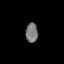
Tissue: lung
Cell type: Myeloid cells
Senescence score: 0.5812
Nuclear area (px): 232
Mean DAPI intensity: 119.728